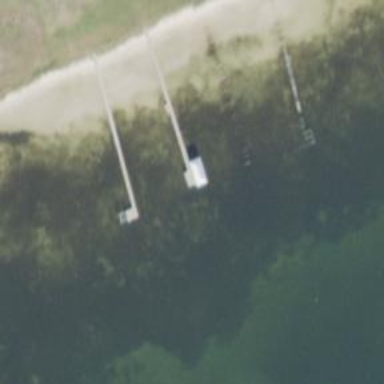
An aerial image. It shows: Man-made pier.